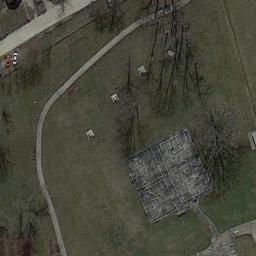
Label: basketball_court